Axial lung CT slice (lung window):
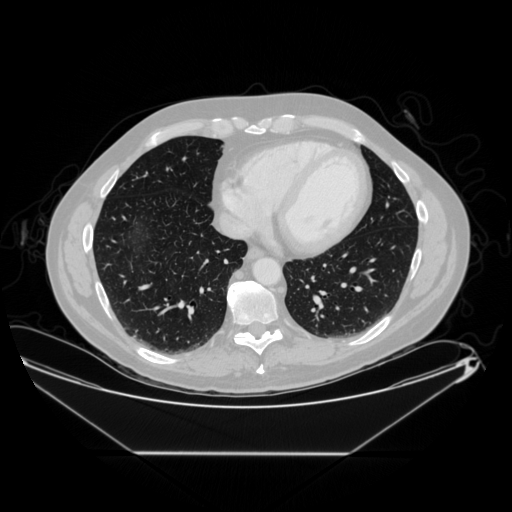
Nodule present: no